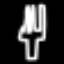
Label: fork